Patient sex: M
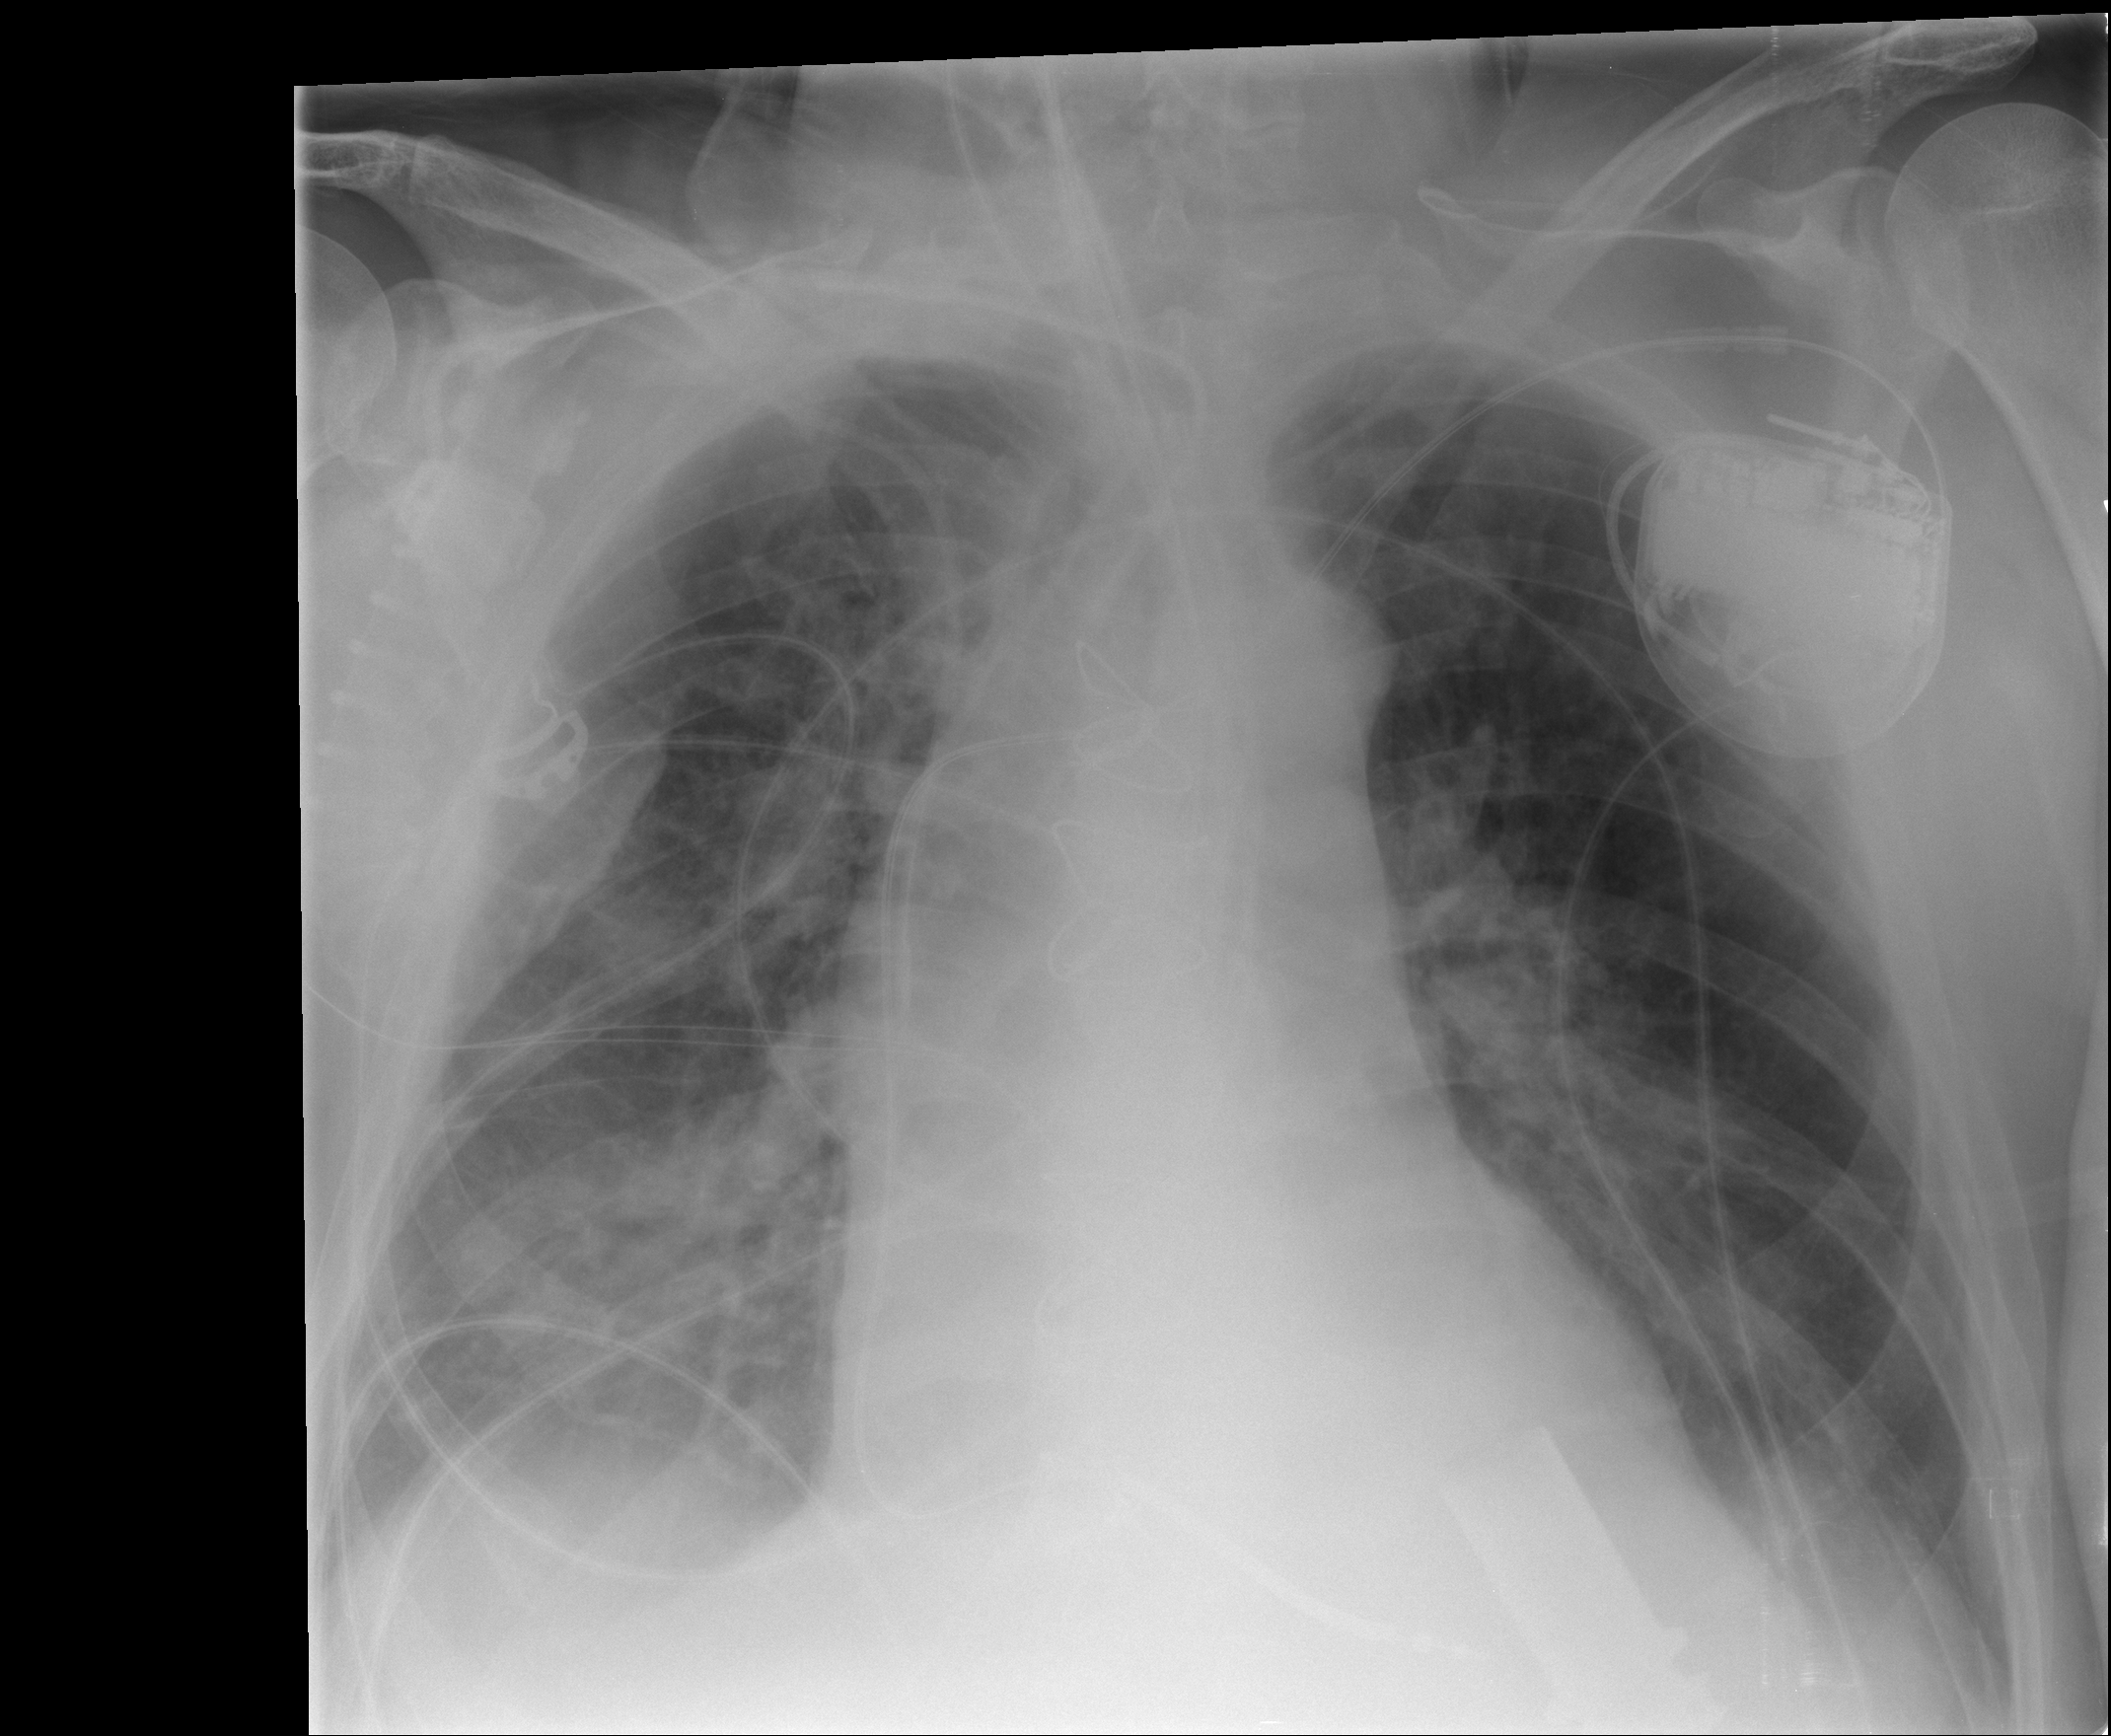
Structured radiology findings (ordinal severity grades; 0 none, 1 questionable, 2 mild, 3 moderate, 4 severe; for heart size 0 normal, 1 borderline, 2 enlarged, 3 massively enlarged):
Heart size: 2
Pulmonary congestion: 2
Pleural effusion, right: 2
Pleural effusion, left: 0
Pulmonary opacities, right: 2
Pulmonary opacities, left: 2
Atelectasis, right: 2
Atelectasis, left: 2